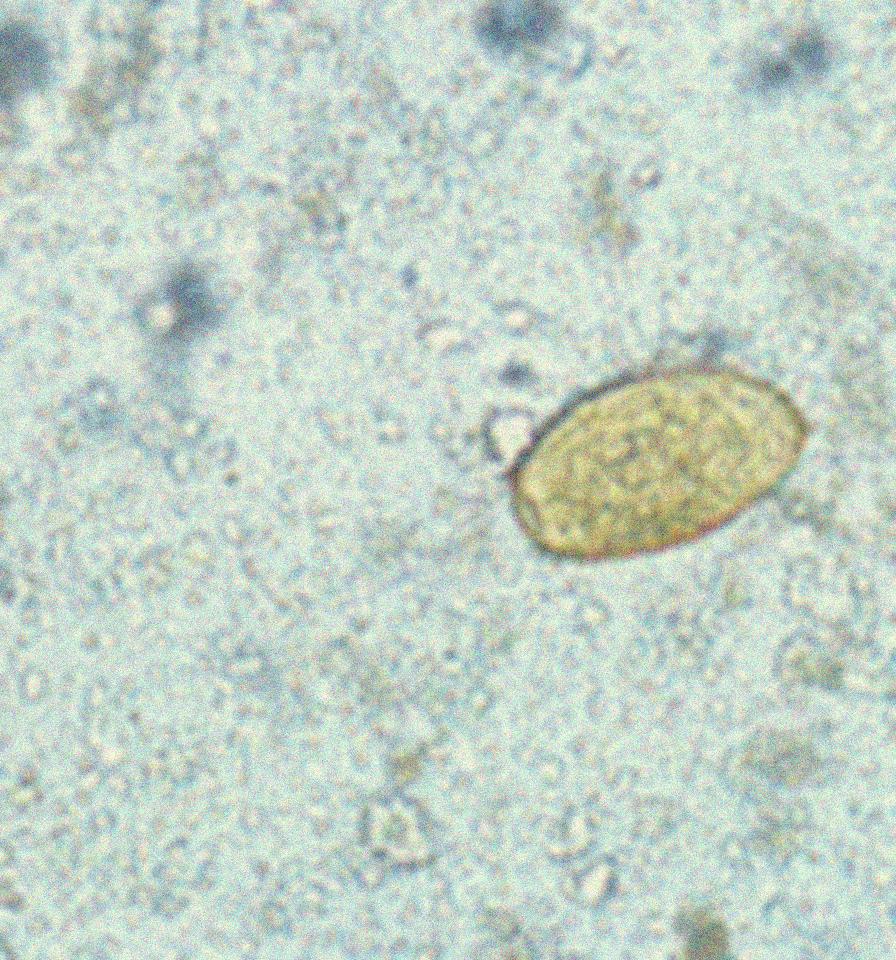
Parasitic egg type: Paragonimus spp